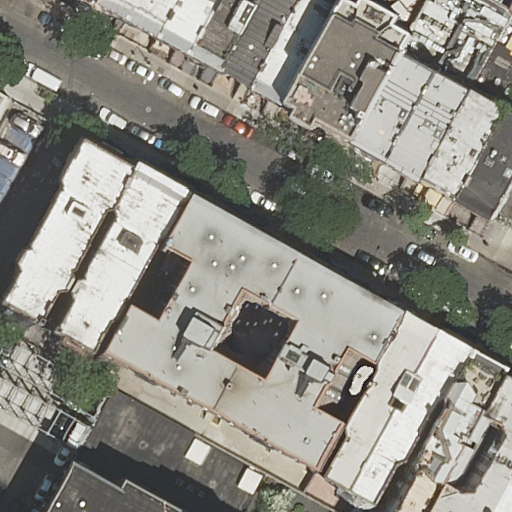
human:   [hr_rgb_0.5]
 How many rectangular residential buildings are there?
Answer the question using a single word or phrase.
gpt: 11

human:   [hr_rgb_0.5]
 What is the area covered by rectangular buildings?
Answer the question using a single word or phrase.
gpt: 1011m2

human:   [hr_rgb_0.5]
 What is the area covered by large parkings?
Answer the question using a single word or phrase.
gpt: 0m2

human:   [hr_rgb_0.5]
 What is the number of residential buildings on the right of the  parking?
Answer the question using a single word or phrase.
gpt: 19

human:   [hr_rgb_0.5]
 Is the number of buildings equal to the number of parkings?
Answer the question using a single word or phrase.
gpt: no

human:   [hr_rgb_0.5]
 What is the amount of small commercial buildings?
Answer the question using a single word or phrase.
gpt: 0

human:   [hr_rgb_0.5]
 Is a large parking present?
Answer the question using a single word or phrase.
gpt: no

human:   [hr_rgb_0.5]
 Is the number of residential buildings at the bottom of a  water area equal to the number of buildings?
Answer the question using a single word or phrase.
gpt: no

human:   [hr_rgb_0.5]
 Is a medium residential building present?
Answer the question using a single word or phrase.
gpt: yes

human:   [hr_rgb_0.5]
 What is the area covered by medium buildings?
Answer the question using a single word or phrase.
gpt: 2596m2

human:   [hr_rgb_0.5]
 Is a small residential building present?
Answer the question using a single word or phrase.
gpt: yes

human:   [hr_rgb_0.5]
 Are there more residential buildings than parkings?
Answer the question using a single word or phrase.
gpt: yes

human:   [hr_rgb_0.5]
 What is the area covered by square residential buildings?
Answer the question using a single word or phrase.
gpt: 0m2

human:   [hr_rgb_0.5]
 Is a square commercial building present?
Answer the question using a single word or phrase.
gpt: no

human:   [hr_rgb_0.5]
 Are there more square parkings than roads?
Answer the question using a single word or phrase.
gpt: no

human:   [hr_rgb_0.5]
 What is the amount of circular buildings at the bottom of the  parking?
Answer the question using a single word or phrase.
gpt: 0

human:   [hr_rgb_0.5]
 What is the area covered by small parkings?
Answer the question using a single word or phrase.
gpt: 67m2

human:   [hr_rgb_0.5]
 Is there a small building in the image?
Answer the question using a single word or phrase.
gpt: yes

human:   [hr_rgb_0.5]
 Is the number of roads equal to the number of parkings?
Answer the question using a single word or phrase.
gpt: no

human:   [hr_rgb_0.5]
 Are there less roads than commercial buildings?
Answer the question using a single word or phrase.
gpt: no

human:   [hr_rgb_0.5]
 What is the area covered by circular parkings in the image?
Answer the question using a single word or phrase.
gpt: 0m2

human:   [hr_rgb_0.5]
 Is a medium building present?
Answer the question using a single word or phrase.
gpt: yes

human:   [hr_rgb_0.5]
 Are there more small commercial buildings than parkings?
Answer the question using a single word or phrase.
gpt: no

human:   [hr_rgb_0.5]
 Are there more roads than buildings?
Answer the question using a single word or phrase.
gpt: no

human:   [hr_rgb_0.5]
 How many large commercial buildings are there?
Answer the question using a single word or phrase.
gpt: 0

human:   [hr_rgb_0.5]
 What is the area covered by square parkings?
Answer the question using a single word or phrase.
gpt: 0m2

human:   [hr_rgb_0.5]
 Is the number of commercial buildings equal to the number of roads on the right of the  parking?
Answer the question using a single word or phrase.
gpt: yes

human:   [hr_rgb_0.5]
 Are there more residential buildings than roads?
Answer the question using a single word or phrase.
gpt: yes

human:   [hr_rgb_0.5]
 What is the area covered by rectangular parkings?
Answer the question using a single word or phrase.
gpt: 67m2

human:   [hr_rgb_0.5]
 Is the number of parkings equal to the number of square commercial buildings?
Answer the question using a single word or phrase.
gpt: no

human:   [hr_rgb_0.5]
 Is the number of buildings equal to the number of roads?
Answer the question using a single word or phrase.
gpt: no

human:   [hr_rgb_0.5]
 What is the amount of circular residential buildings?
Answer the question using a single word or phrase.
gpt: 0

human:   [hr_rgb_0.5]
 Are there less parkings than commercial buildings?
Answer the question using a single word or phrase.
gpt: no

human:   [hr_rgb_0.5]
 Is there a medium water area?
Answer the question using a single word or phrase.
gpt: no

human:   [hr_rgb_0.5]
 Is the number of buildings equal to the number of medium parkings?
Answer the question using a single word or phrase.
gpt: no

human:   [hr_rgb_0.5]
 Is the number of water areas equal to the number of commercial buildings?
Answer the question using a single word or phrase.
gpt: yes